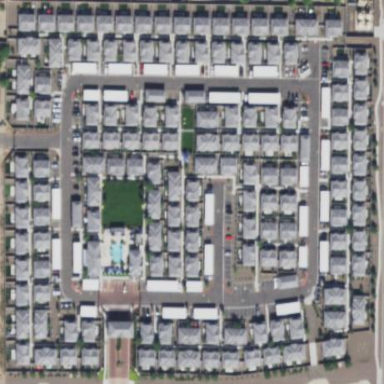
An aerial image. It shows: Gated residential area.